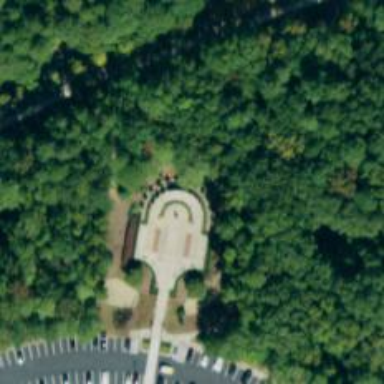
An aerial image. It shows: Memorial site with historic significance.